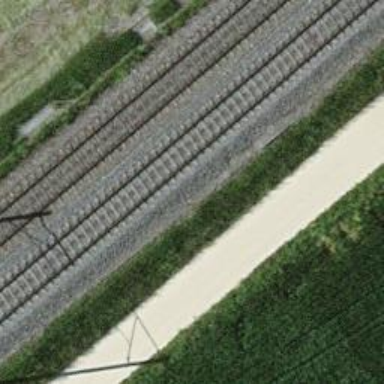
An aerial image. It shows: Single railway track with electrification through contact line.